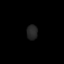
Tissue: lung
Cell type: Others
Senescence score: 0.2421
Nuclear area (px): 160
Mean DAPI intensity: 37.094